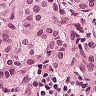
Metastatic tissue present: yes